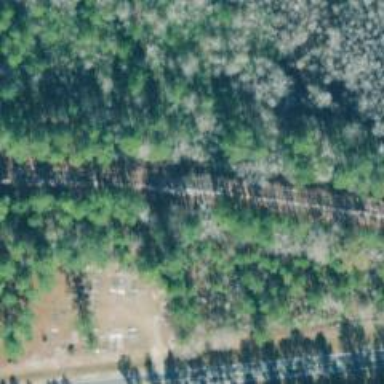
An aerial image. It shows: Railway track.